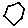
Label: hexagon